Question: I'm new to Xcode development, and I'd like to develop a 'slide-up menu' triggered from a 'UIToolbar' in my iPhone app.
What I'm looking at is creating a subview with menu buttons, adding it to the main view, and sliding it up(visible) or down(hidden) when the 'toggle' button is tapped.
How do I do this programmatically?! The for iPhone does this well (see the picture).

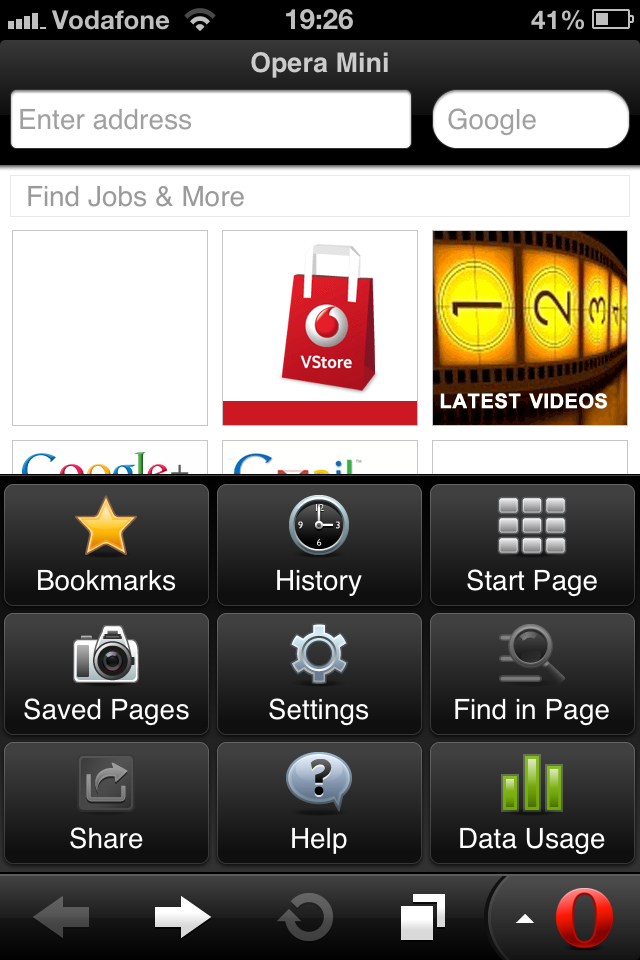
Answer: What you are saying can be done by code by adding a subview to your mainview and slide it up and down to make it visible and unvisible.
1) Add a subview to far y coordinate so that initially its not visible in the view.
'''
subView = [[UIView alloc]initWithFrame:CGRectMake(0,470,320,200)]]; // subView is an ivar
// Add stuffs to your subview
[self.view addSubview:subView];
'''
2) Now make two IBActions showMySubview and hideMySubview and link them to the corresponding buttons or you can do some toggling with one button by checking its label.text.
3) In your showMySubview
'''
[UIView beginAnimations:nil context:nil];
[UIView setAnimationDuration:1.5];
[UIView setAnimationDelay:0.0];
subView.frame = CGRectMake(0, 50, 320, 200);
[UIView commitAnimations];
'''
4) In your hideMySubview
'''
[UIView beginAnimations:nil context:nil];
[UIView setAnimationDuration:1.5];
[UIView setAnimationDelay:0.0];
editPopUpView.frame = CGRectMake(0, 470, 320, 200);
[UIView commitAnimations];
'''
You can also do some beautify things to your subview to look some good add framework to your project and import it in your .m file and add these lines after adding your subview to your mainview the import is
'''
[[subView layer] setCornerRadius:12.0f];
[[subView layer] setMasksToBounds:YES];
[[subView layer] setBorderWidth:4.0f];
[subView layer].borderColor = [UIColor purpleColor].CGColor;
'''
Hope This will help you in anyways :)
Adding buttons via code to your subview :
'''
for (int i = 0; i < 3; i++) {
for (int j = 0; j < 3; j++) {
UIButton *btn = [UIButton buttonWithType:UIButtonTypeCustom];
btn.frame = CGRectMake(j*60,200+ 35 * i ,50 , 30);
//[btn setTitle:@"Test" forState:UIControlStateNormal];
[btn setBackgroundImage:[UIImage imageNamed:@"normal.png"] forState:UIControlStateNormal];
[btn setBackgroundImage:[UIImage imageNamed:@"selected.png"] forState:UIControlStateHighlighted];
btn.tag = (j + 1) + (3 * i);
[btn addTarget:self action:@selector(subViewButtonClicked:) forControlEvents:UIControlEventTouchUpInside];
btn.showsTouchWhenHighlighted = YES;
[subView addSubview:btn]; // its the subview we added to our main view add this after initializing the subview
}
}
'''
Now a function to catch the clicks of all the buttons
'''
-(IBAction)subViewButtonClicked:(id)sender
{
switch ([sender tag]) {
case 1:
{
// Do your stuff here
NSLog(@"the tag of sender is %i",[sender tag]);
break;
}
case 2:
{
// Do your stuff here
NSLog(@"the tag of sender is %i",[sender tag]);
break;
}
case 3:
{
// Do your stuff here
NSLog(@"the tag of sender is %i",[sender tag]);
break;
}
case 4:
{
// Do your stuff here
NSLog(@"the tag of sender is %i",[sender tag]);
break;
}
case 5:
{
// Do your stuff here
NSLog(@"the tag of sender is %i",[sender tag]);
break;
}
case 6:
{
// Do your stuff here
NSLog(@"the tag of sender is %i",[sender tag]);
break;
}
case 7:
{
// Do your stuff here
NSLog(@"the tag of sender is %i",[sender tag]);
break;
}
case 8:
{
// Do your stuff here
NSLog(@"the tag of sender is %i",[sender tag]);
break;
}
case 9:
{
// Do your stuff here
NSLog(@"the tag of sender is %i",[sender tag]);
break;
}
default:
break;
}
}
'''
There may be many easy ways out there but hope this will get you a start :)